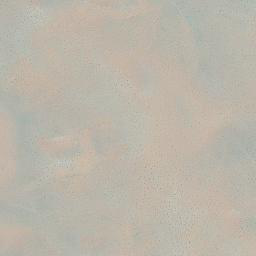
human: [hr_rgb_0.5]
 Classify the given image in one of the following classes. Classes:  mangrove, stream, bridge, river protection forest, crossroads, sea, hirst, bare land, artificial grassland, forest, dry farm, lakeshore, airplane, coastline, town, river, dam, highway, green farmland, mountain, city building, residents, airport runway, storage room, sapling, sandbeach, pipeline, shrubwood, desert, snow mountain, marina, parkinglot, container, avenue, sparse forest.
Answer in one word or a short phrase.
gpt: desert